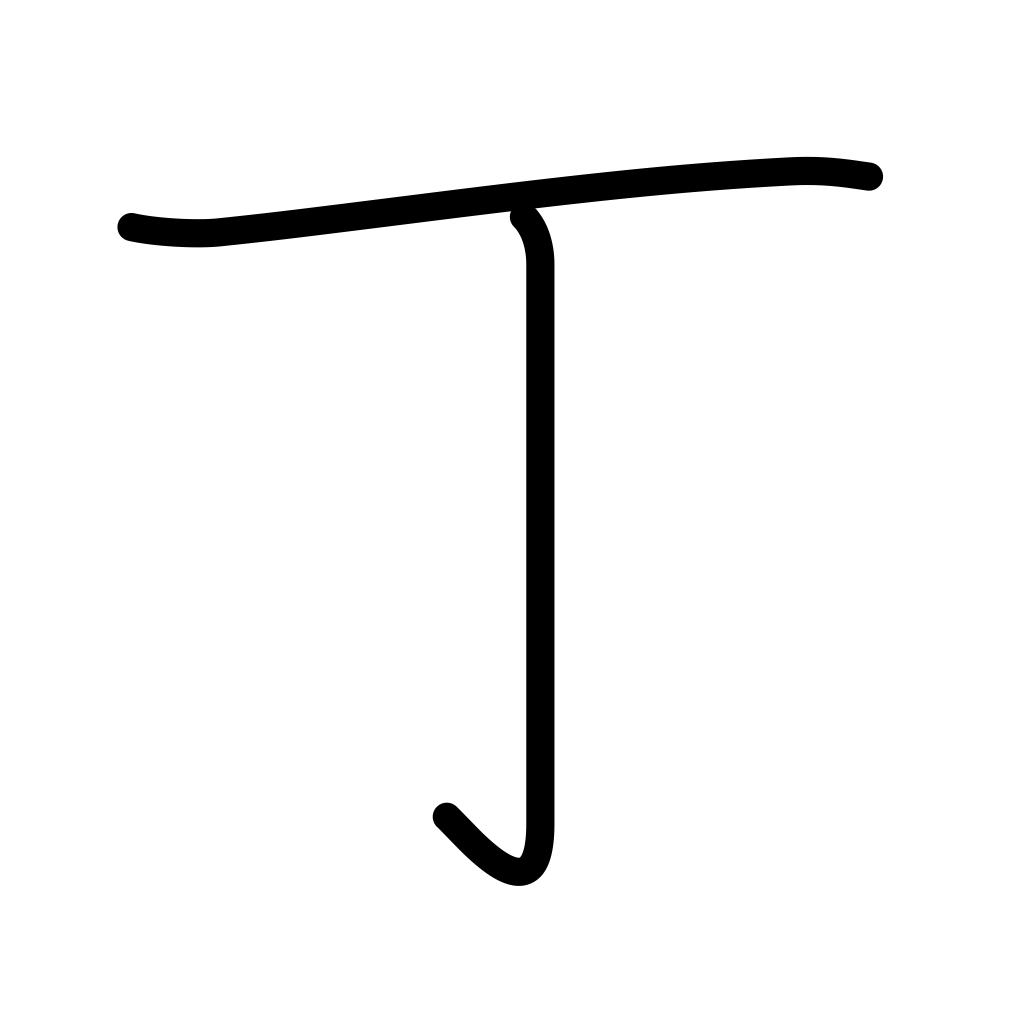
Meaning: street, ward, town, counter for guns, tools, leaves or cakes of something, even number, 4th calendar sign